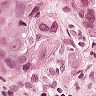
Metastatic tissue present: yes